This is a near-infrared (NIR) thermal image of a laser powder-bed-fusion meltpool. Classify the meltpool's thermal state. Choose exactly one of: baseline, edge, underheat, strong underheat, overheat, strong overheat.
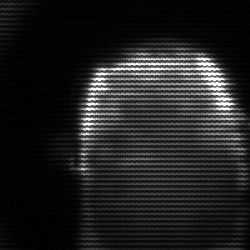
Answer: baseline